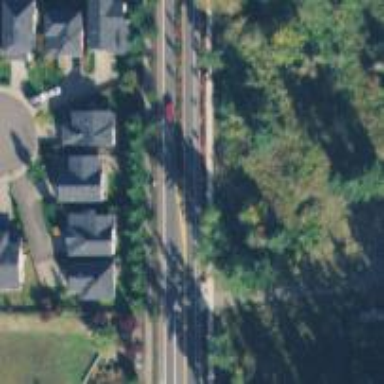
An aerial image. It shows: Left sidewalk along asphalt tertiary road.